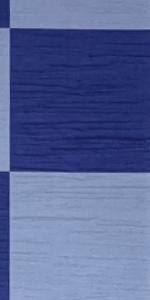
Label: Empty